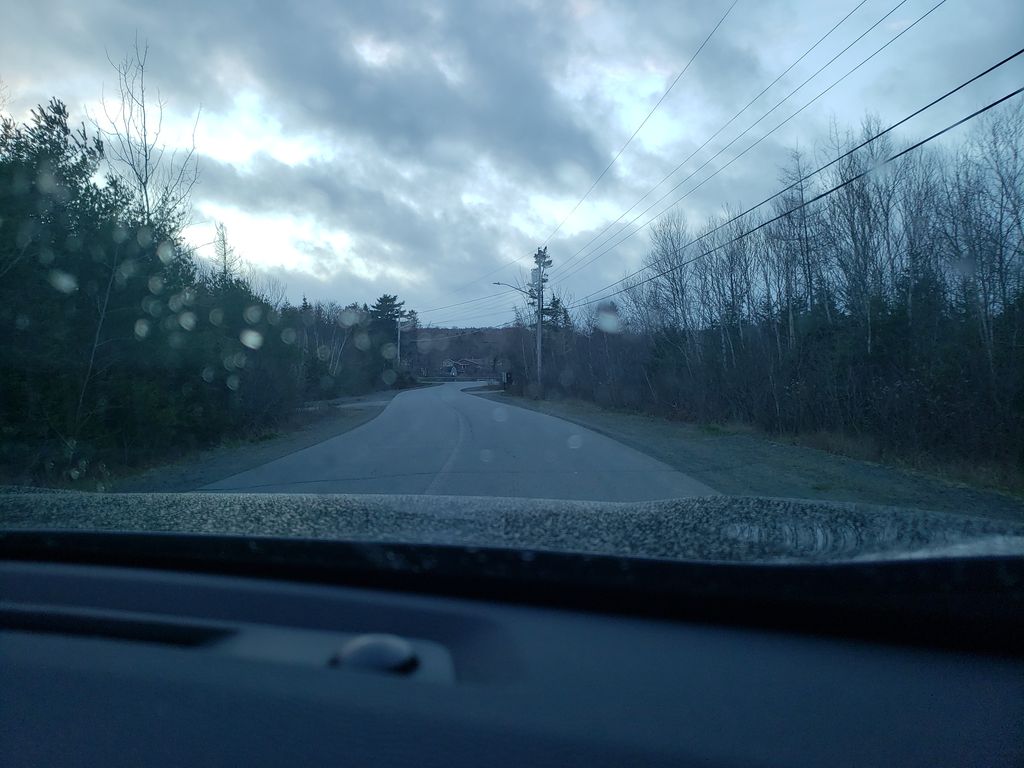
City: halifax